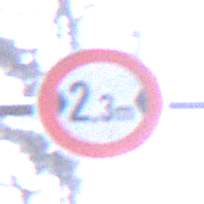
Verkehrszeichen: TatsaechlicheBreite2Komma3
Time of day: MorningAfternoon
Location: Outdoor (Nature)
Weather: Overcast
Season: Winter
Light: Natural